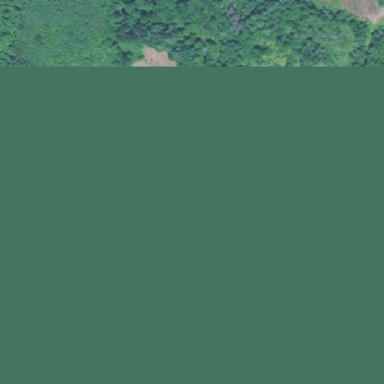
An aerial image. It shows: Serene woodland landscape.